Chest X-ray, PA view. Patient: 65 years old, sex F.
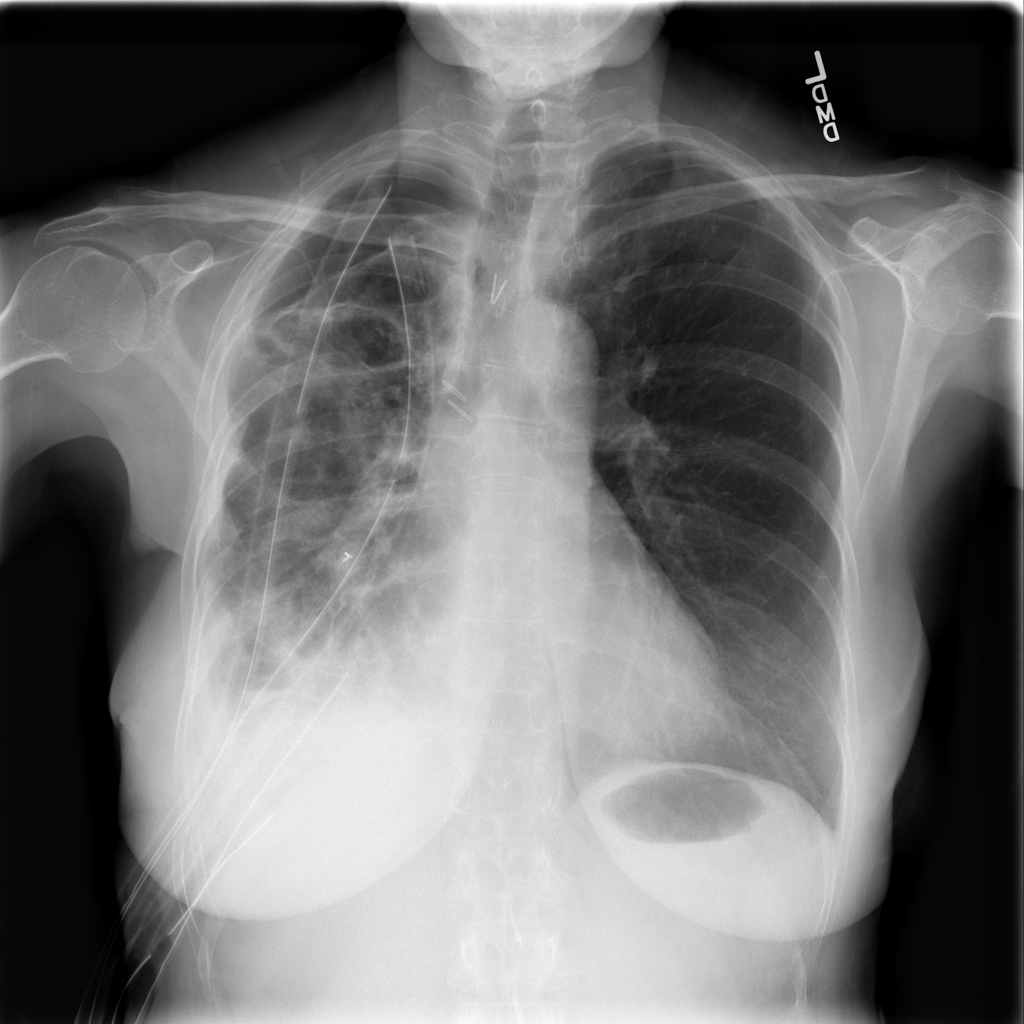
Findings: Infiltration